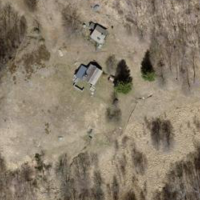
EUNIS habitat code: 41
Species observed at this site:
Rhamnus cathartica